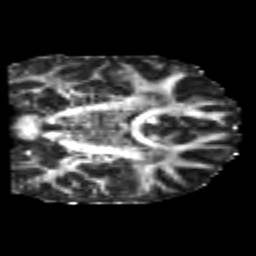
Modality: FA
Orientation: coronal
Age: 21
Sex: male
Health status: healthy
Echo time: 0.074 s